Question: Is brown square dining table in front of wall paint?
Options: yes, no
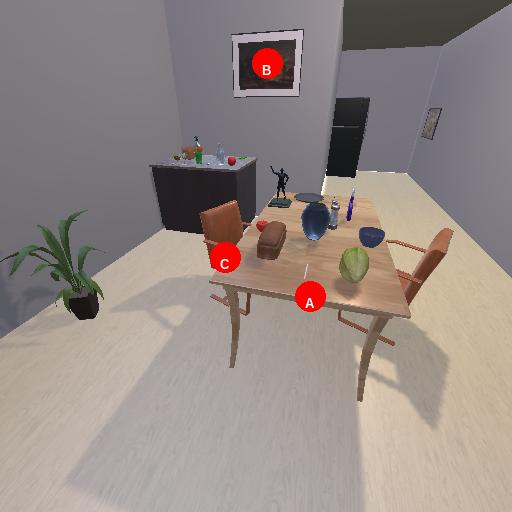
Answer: yes